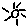
Label: sun